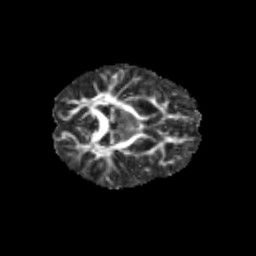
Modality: FA
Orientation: axial
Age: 9
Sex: female
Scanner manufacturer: siemens
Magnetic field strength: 3 T
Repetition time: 3.8 s
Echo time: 0.07 s